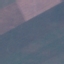
Land use / land cover: AnnualCrop